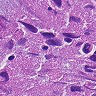
Metastatic tissue present: yes